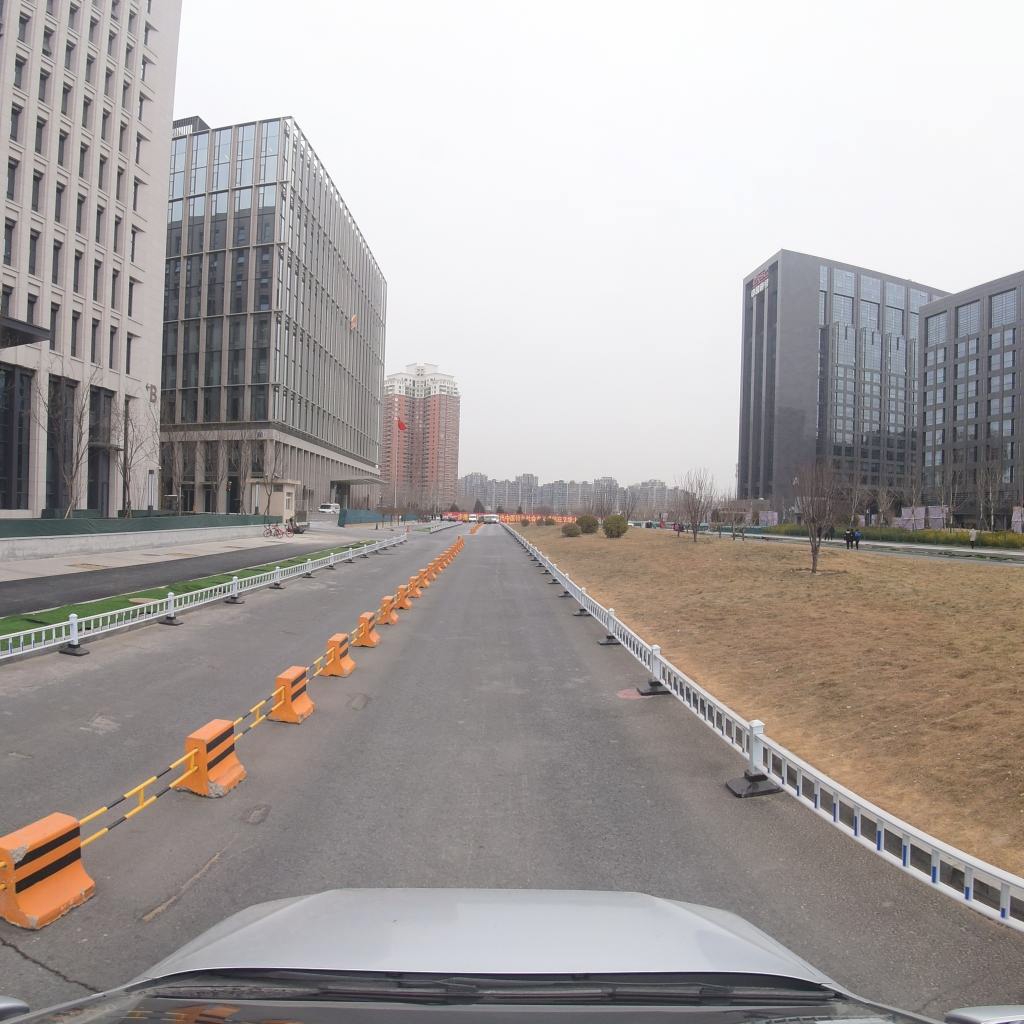
Region: Fengtai
Road damage annotations: pothole, pothole, longitudinal crack, transverse crack, pothole, transverse crack